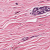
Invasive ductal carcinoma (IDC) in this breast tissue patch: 0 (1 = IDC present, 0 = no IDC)